Question: Imagine, there is a UIViewController with a UIScrollView in it. At the top of the view there is an UIImageView, some UILabels and other things. Furthermore, there is a UITableView which content is Dynamic Prototypes. I attach a picture to make it clear:

I haven't got a static amount of cells in the UITableView so it could be scrollable. My problem is the following: the UITableView scrolls in itself but I want to scroll the whole View. What is the best possibility to do that?
---
Possible solutions I've founded today
1) The first thing is: I create a UITableViewController and declare a header section in which I include all my labels, images etc. programmatically (I would love to use the interface builder for that...)
2) Another solution is to calculate the height of the view. I tried the best to do it like this way - but: without success. If this is the best way to do that: Can anybody give an example?
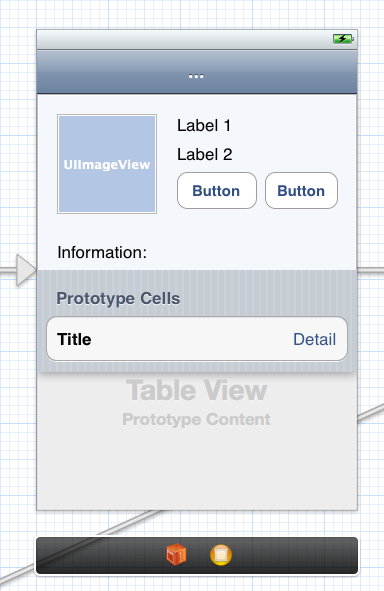
Answer: I would ditch the 'UIScrollView' and just use a 'UITableView'. You can add a 'UIView' object as the 'tableHeaderView' of the 'UITableView' just by dragging it in in Interface Builder. Now since everything is part of the 'UITableView' hierarchy, everything will scroll together as expected.